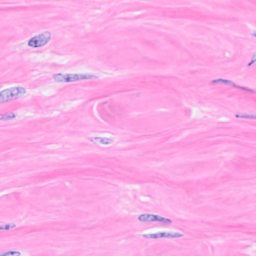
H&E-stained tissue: Breast